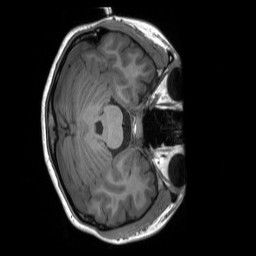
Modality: T1w
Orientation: axial
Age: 19
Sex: male
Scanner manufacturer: siemens
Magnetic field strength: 3 T
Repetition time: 2.3 s
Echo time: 0.00232 s